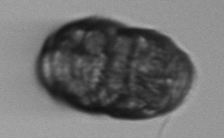
Label: Margalefidinium